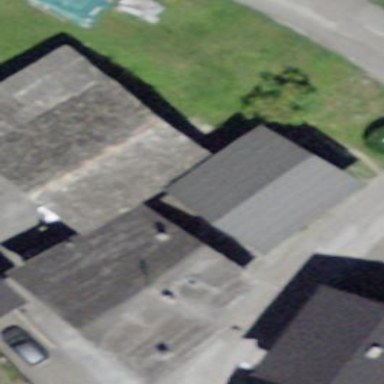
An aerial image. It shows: Simple house.